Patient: sex F, age 58
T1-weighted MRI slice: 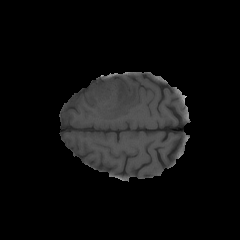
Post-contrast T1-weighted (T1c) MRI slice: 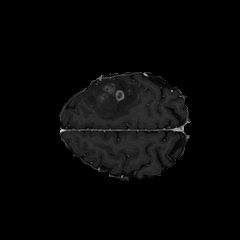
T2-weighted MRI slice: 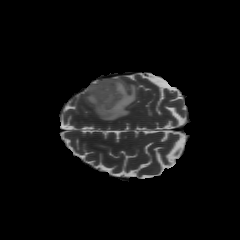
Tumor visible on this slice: yes
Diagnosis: Glioblastoma, IDH-wildtype
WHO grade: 4